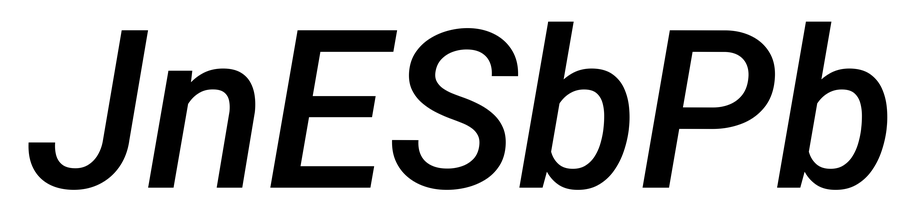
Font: Roboto-Italic_Medium_Italic